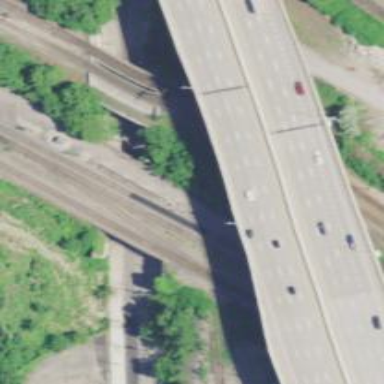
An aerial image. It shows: Railway bridge over siding rail track.